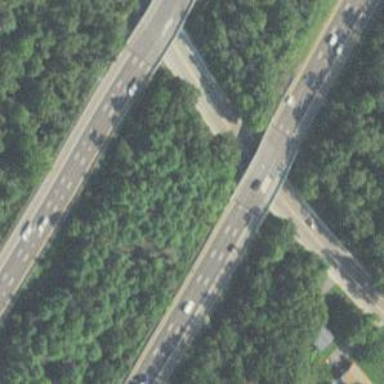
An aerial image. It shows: Asphalt motorway.